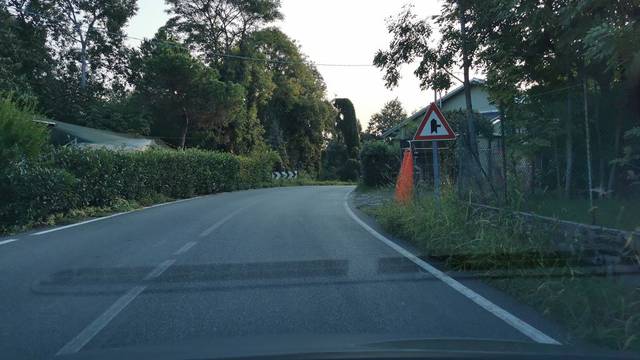
Region: Italy
Coordinates: 45.282, 7.582